Interaction volume radius: 10 \u00c5
Interaction volume height: 20 \u00c5
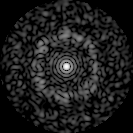
Disorder parameter: 0.7932